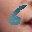
Label: 6